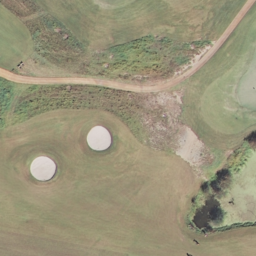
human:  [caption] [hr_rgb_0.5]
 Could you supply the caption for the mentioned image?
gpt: Some bunkers and trees with a trail goes through the turfs in the golf course .

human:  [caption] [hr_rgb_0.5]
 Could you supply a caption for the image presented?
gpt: This is a part of a golf course with green turfs and some bunkers and trees .

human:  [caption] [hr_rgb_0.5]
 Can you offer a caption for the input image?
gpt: A part of a golf course with some bunkers and trees while a trail goes through the turfs .

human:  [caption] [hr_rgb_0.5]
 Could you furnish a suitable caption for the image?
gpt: A part of a golf coursea with a trail goes through the turfs and some bunkers and trees .

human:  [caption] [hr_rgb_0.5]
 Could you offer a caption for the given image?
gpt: Some green bunkers and trees with a trail goes through the turfs in the golf course .